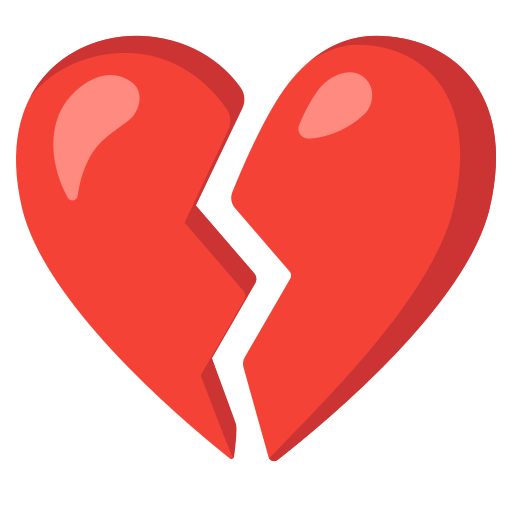
Emoji: 💔